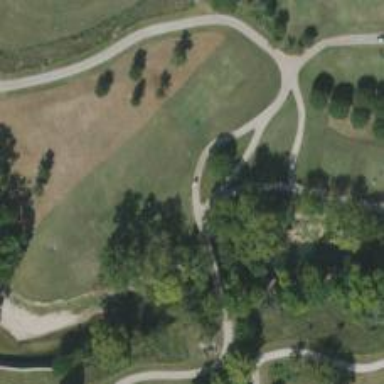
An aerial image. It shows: Path for golf carts.